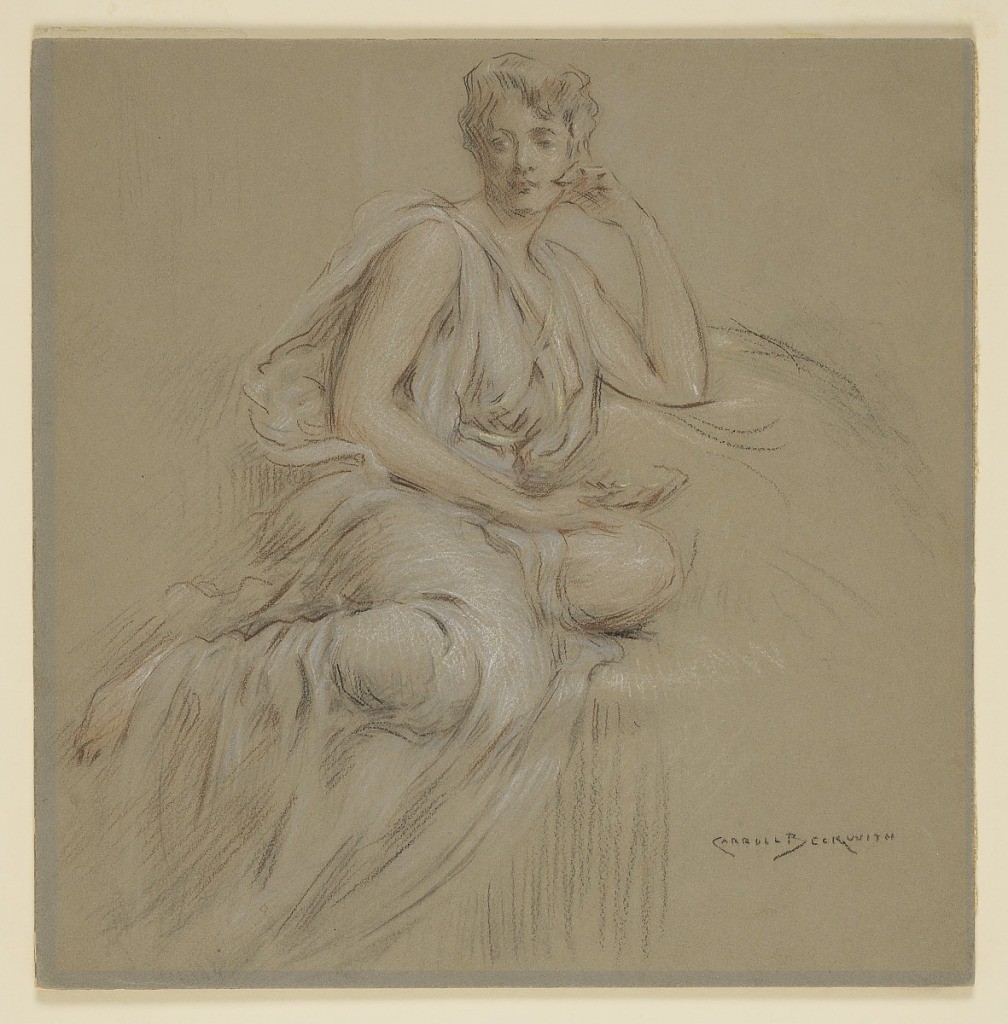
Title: Classical Figure
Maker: J. Carroll Beckwith, American, 1852–1917
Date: ca. 1914
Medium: Pastel on paper
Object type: Drawing
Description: Draped female figure, seated, with head resting on left hand. Right hand, on lap, holds a shell.